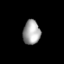
Tissue: lung
Cell type: Others
Senescence score: 0.2421
Nuclear area (px): 406
Mean DAPI intensity: 166.079